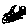
Label: bird